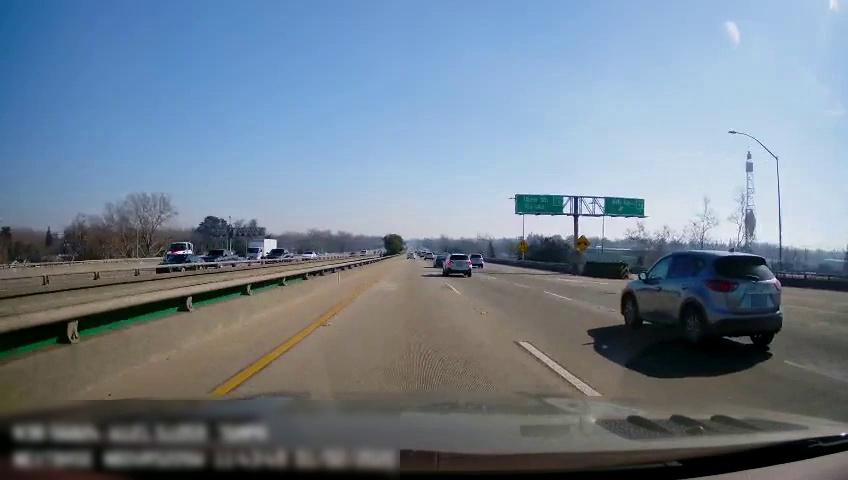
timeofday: Day
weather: Sunny
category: Drivable Space
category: Vehicles | Truck
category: Vehicles | SUV
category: Vehicles | SUV
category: Vehicles | SUV
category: Vehicles | Truck
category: Vehicles | Car
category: Drivable Space
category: Vehicles | SUV
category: Vehicles | SUV
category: Vehicles | Car
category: Vehicles | SUV
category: Lanes | Current Lane
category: Lanes | Current Lane
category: Lanes | Alternate Lane
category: Traffic | Signs
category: Traffic | Signs
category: Traffic | Signs
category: Traffic | Signs
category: Traffic | Signs
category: Traffic | Signs